Field crop: maize
Growth stage: 1
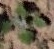
Species: chenopodium